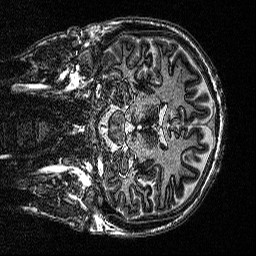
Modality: MP2RAGE
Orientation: coronal
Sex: male
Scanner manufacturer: siemens
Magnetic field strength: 3 T
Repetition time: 5 s
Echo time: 0.00292 s